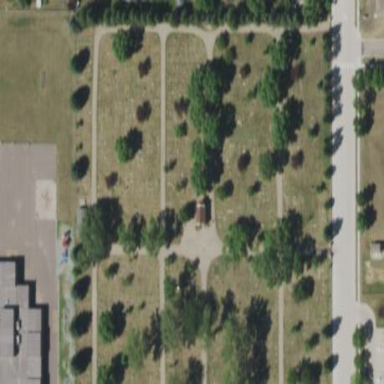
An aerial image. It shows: Grave yard.